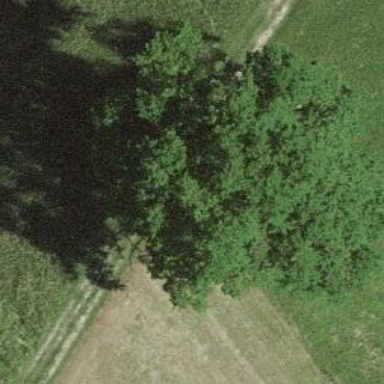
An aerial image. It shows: Beautiful tree in nature.